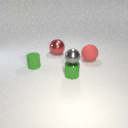
large red rubber sphere to the right of small green rubber cylinder